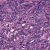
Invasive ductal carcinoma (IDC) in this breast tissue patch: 1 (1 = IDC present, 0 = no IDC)